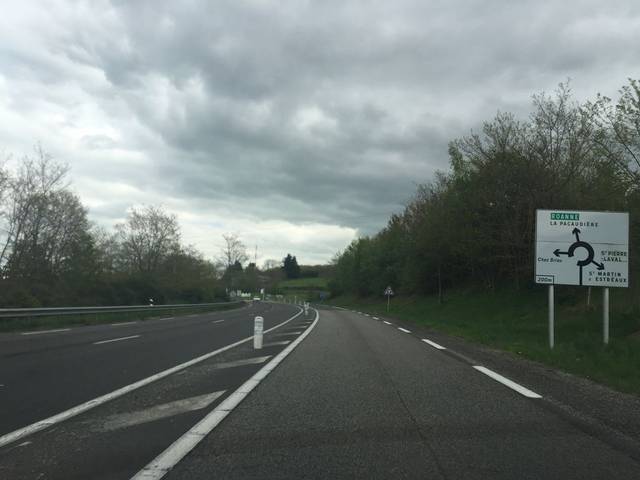
Region: France
Coordinates: 46.206, 3.812